Question: Basically, I have a main UIImageView which I then programmatically add another Image View (with image) on top. What I would like to do is dynamically swap out the image on click, but when I attempt to do so the image does not show.
Here's what I've implemented so far:
In Storyboard: //mainImgView

In.h:
'''
#import "ViewController.h"
@interface ViewController ()
@property (nonatomic, strong) UIImageView *overlayImgView;
@end
'''
In.m:
'''
-(IBAction) addOverlayImgViewWImgToMainImgView:(UIButton *)sender{
UIImage *tempImg1 = [UIImage imageNamed:@"xcode_icon.png"];
self.overlayImgView = [[UIImageView alloc]initWithImage:tempImg1];
[mainImgView addSubview:self.overlayImgView];
}
-(IBAction) swapImg:(UIButton *)sender{
UIImage *tempImg2 = [UIImage imageNamed:@"another_icon.png"];
[self.overlayImgView setImage:tempImg2];
}
'''
If someone could please shed some light on what I'm doing wrong, it would be much appreciated. Thank you.
Among the links I've looked at are:
<URL>
<URL>
<URL>:
Additional Info:
There's already an image on the main Image View and I'm adding a smaller (50x50) Image View (w/ image) to it. When I try to swap it out, the current image is disappearing then replace with a white box.
The image files are 50x50 and are in my 'Supported Files' folder. I do not have a second '@2X' image.
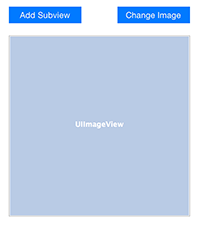
Answer: Try
'''
- (IBAction)swapImg:(UIButton *)sender{
UIImage *tempImg2 = [UIImage imageNamed:@"another_icon.png"];
self.mainImgView.image = tempImg2;
}
'''